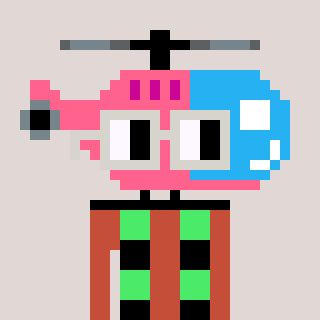
a pixel art character with square light gray glasses, a helicopter-shaped head and a rust-colored body on a warm background